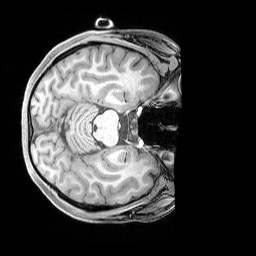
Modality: T1w
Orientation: axial
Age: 19
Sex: female
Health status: healthy
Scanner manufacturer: siemens
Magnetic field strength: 3 T
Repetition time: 1.65 s
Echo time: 0.00182 s